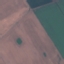
Land use / land cover class: AnnualCrop